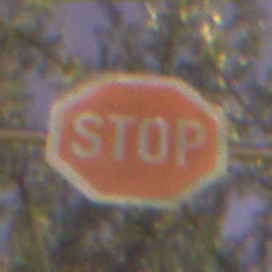
Verkehrszeichen: Stop
Umgebung: Outdoor, Suburban
Tageszeit: Night
Wetter: PartlyCloudy
Licht: Artificial
Jahreszeit: NotSpecified
Kontrast: HighContrast